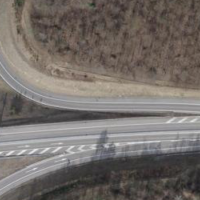
EUNIS habitat code: 57
Species observed at this site:
Pseudochorthippus parallelus
Pholidoptera griseoaptera